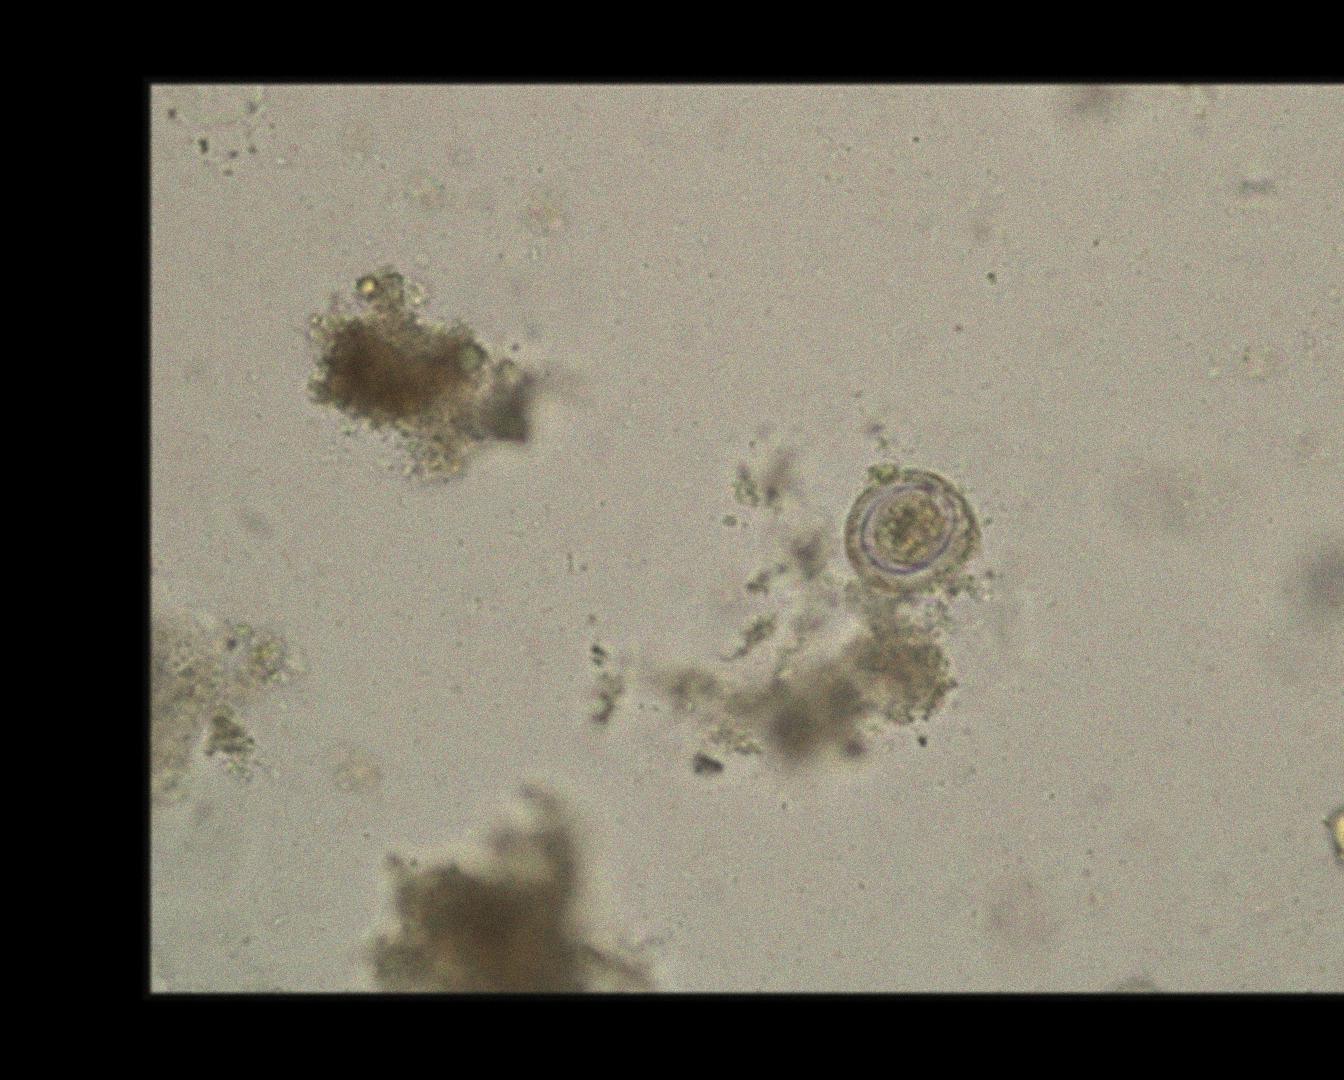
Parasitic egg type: Hymenolepis nana